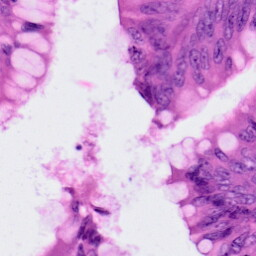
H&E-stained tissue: Colon